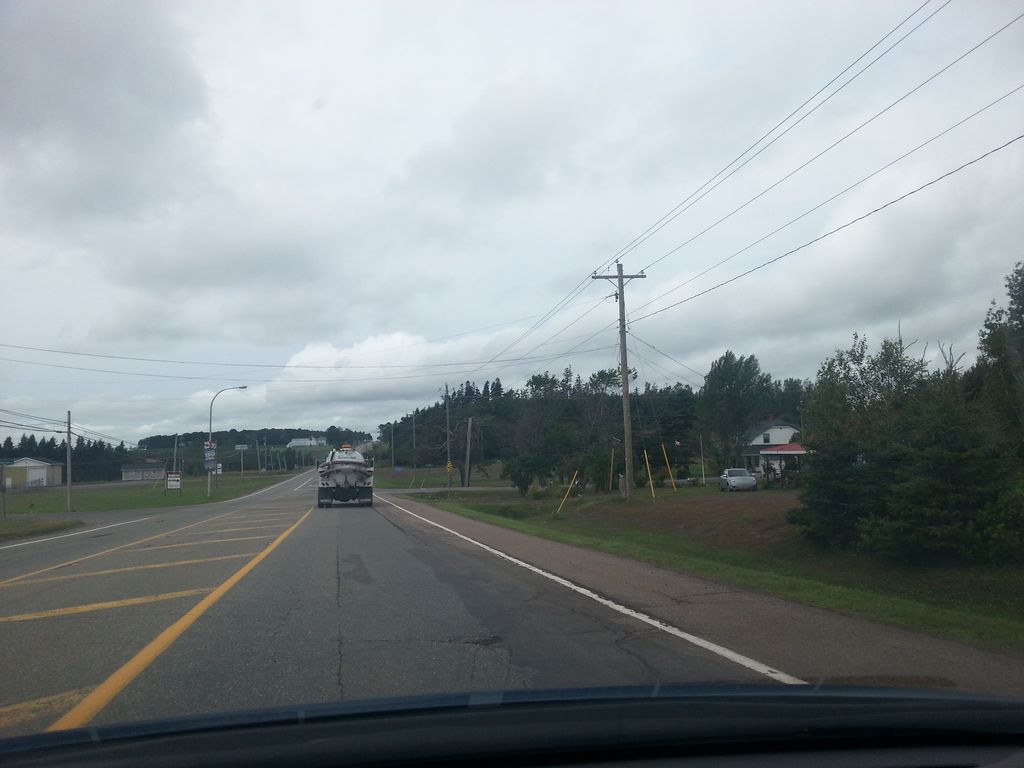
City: charlottetown